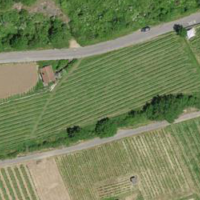
EUNIS habitat code: 40
Species observed at this site:
Orchis anthropophora
Geranium pyrenaicum
Saponaria ocymoides
Himantoglossum hircinum